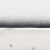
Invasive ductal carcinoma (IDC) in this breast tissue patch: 0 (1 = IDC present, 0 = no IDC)